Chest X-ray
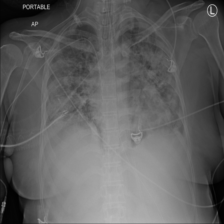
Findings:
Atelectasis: negative
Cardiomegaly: negative
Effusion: negative
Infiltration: positive
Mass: negative
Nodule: negative
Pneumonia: negative
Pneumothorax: negative
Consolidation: negative
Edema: negative
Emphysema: negative
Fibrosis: negative
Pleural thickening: negative
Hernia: negative